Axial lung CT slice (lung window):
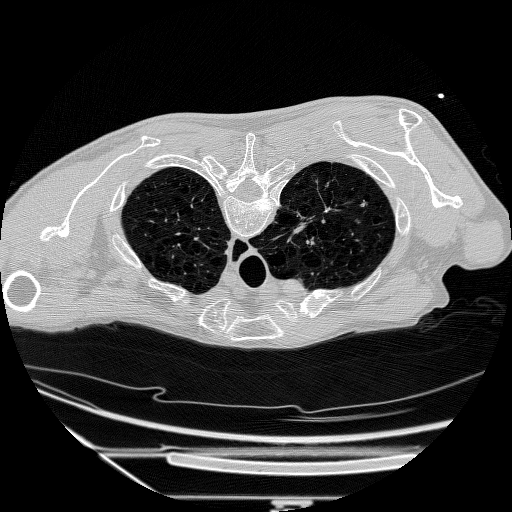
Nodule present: no